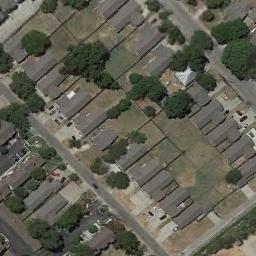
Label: medium_residential